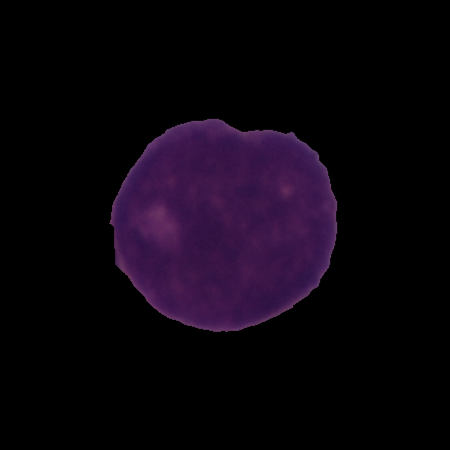
Label: cancer